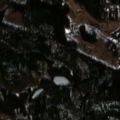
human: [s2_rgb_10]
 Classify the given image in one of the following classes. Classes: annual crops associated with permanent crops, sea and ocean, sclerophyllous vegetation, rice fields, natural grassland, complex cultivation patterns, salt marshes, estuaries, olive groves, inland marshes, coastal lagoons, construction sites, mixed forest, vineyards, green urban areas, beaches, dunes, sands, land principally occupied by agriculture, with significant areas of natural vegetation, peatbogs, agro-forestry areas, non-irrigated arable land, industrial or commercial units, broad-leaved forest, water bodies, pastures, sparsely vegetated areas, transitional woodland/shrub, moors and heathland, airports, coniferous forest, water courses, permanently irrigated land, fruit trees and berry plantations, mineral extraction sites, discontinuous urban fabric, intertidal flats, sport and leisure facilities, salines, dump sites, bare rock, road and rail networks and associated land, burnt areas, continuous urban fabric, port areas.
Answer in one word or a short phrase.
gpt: land principally occupied by agriculture, with significant areas of natural vegetation, coniferous forest, mixed forest, transitional woodland/shrub